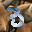
Label: 3